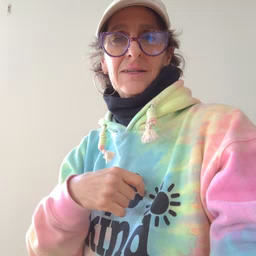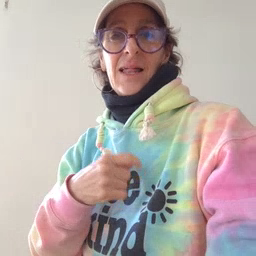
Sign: glasswindow